Question: The following picture is my product show. I use 'Bootstrap 3.2'and the whole page is within a '<div class="col-xs-12">' element and you can see the dynamically generated html code at the bottom of the image.

My problem is that the 'product-container' divs don't have same heights (look at the highlighted photo).
Is it possible to fix all heights as same which doesn't affect responsiveness?
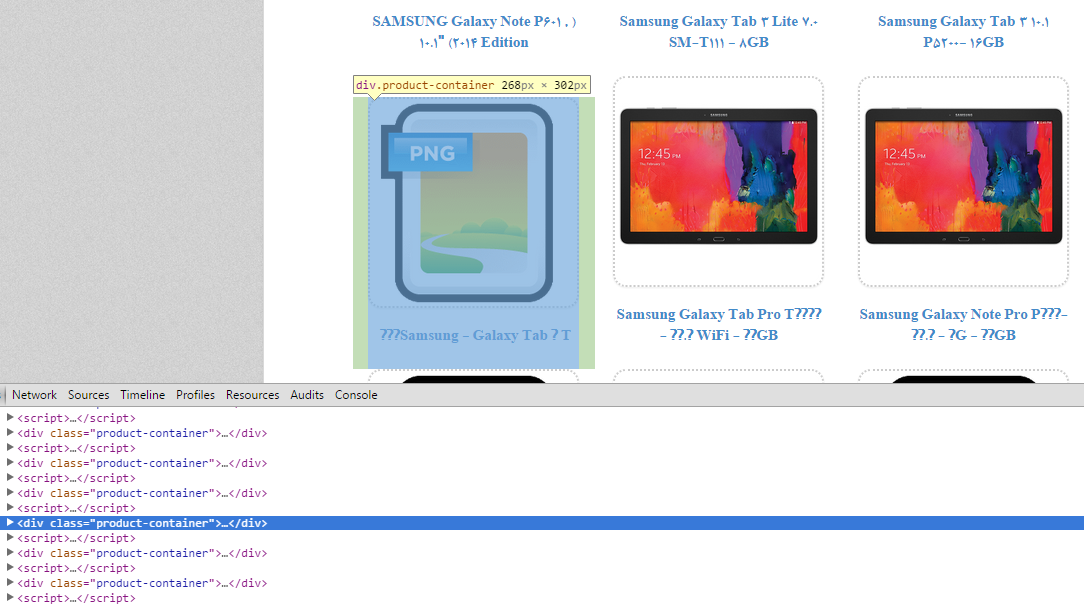
Answer: A few lines of jQuery can solve this:
'''
var maxHeight = 0;
$(".box").each(function () {
if ($(this).height() > maxHeight) {
maxHeight = $(this).height();
}
});
$(".box").height(maxHeight);
'''
(Replace '.box' with the class of the divs you want to equalize.)
Heres a quick <URL> to show how it works.